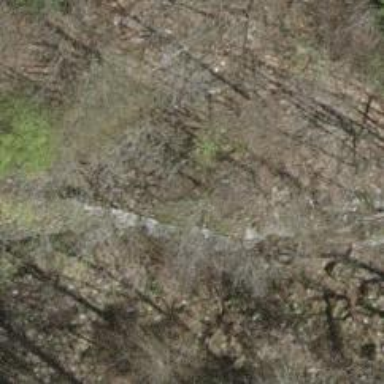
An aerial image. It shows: Natural cliff.